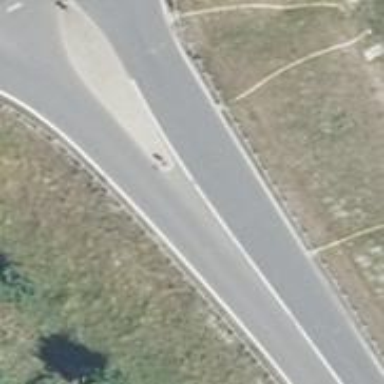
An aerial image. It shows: Motorway trunk link.